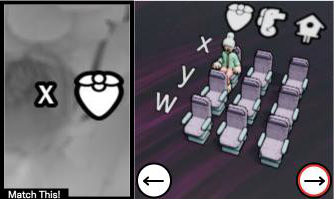
Task: seats
Answer: yes